Question: I created a maven project using a Simple Web App Archetype. Then I went in and created a Jax-RS module. Now I have 2 index.jsp. Should I have created my project without an archetype and then added a Jax-RS module?
I also plan to add some persistence to the project. Maybe hibernate.

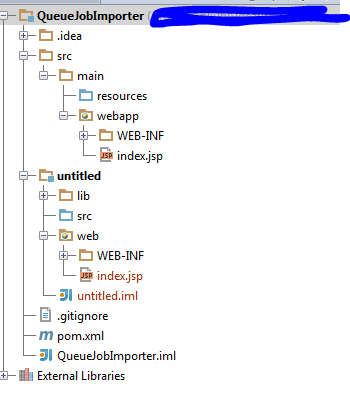
Answer: You don't need 'index.jsp' for JAX-RS. Every JAX-RS servlet (Jersey, RESTeasy, etc.) provides its own 'Servlet', that dispatches REST requests into your '@Path' annotated resources. You configure the servlet in 'WEB-INF/web.xml'.
The rest looks correct in your project layout.